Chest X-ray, PA view. Patient: 44 years old, sex F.
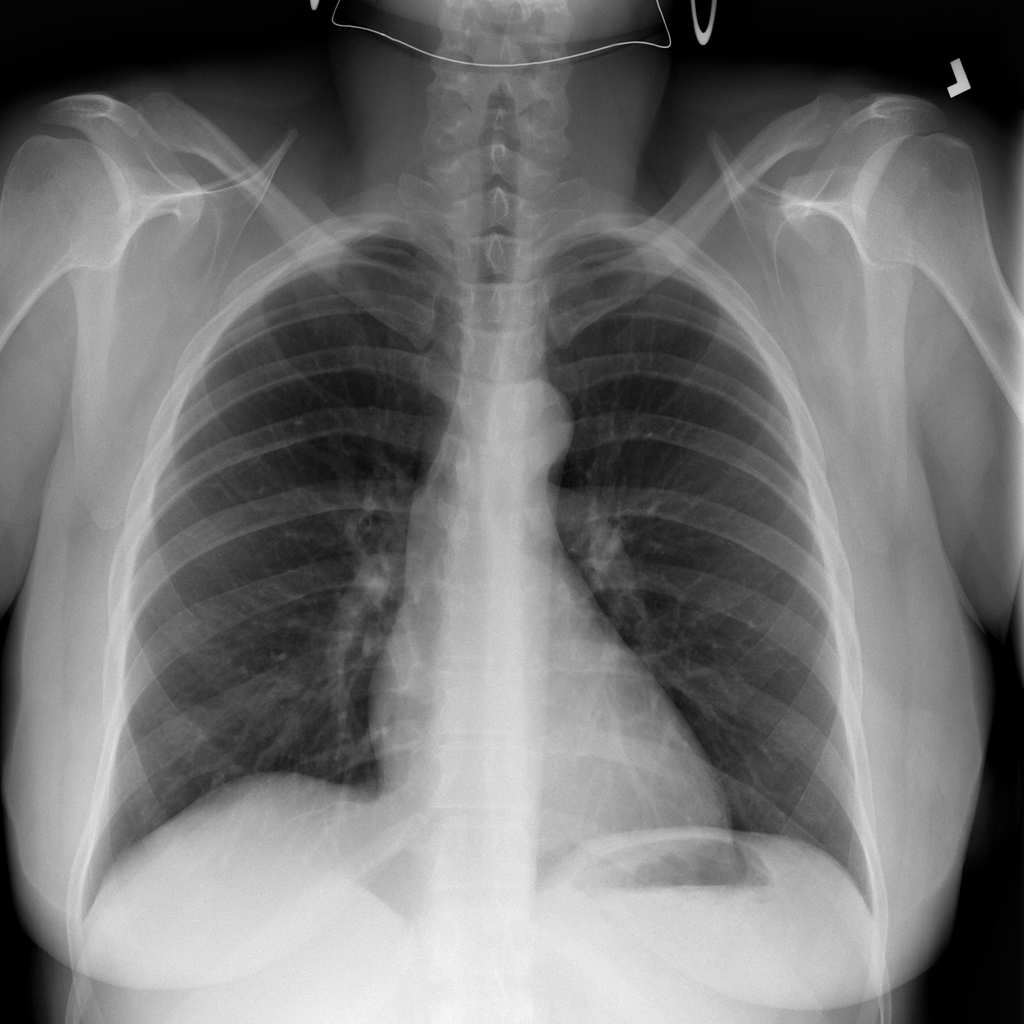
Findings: No Finding